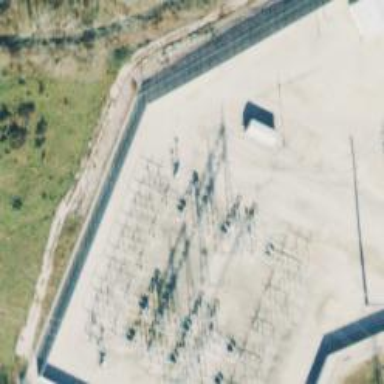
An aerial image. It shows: Switch used for power control.